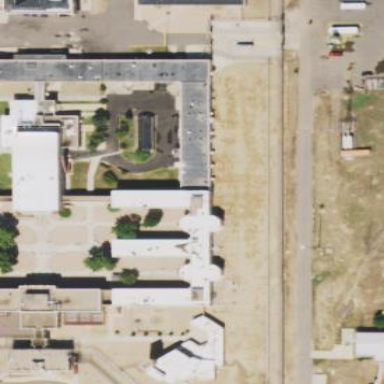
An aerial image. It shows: Government building designated as prison.